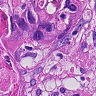
Metastatic tissue present: yes